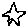
Label: star